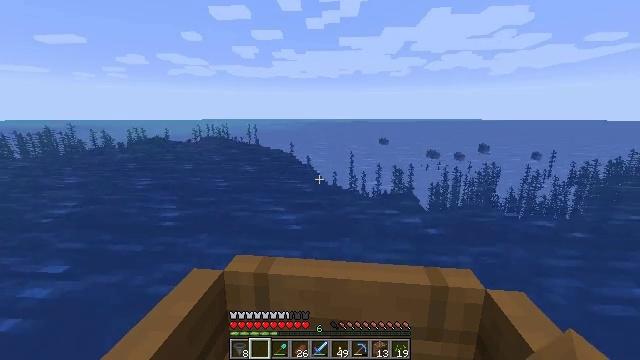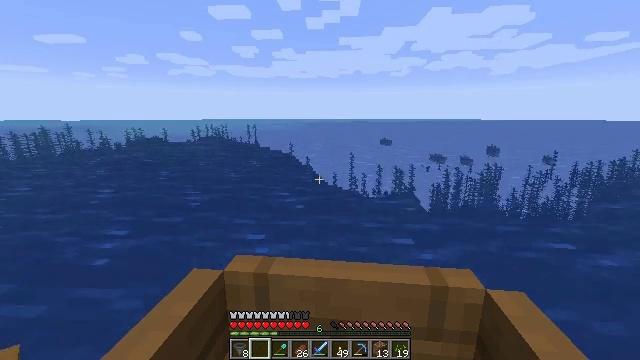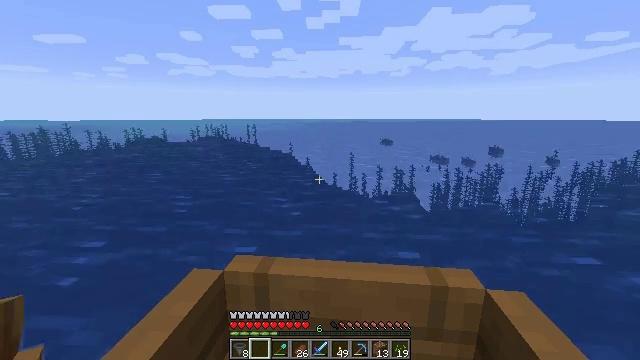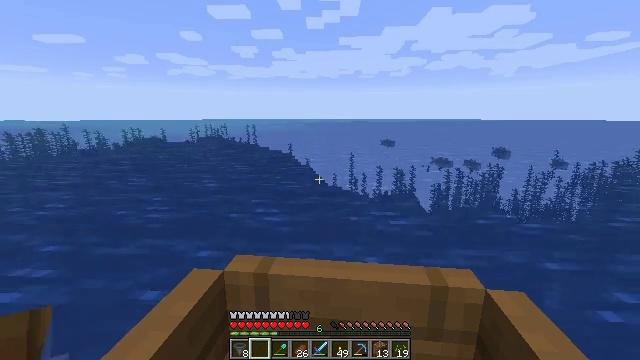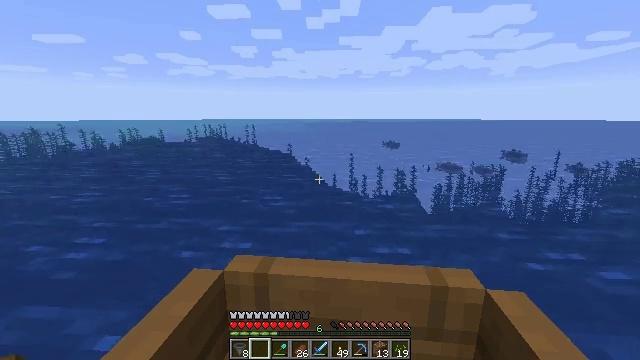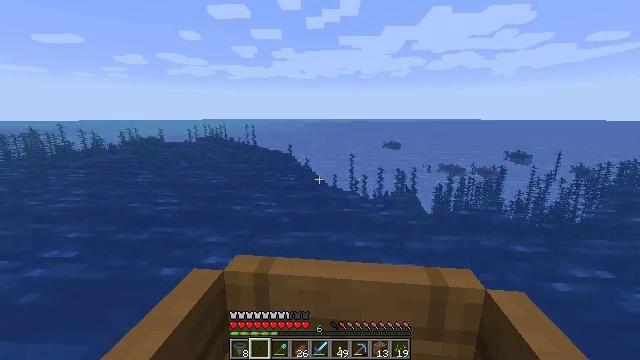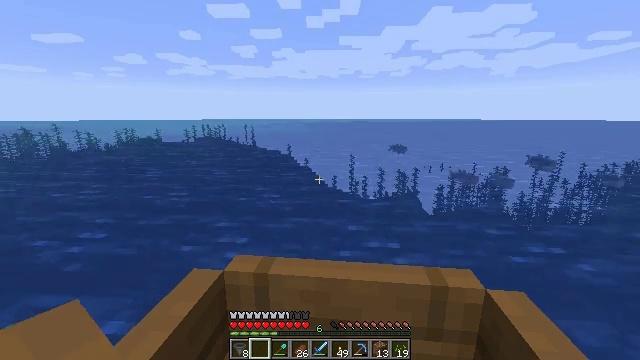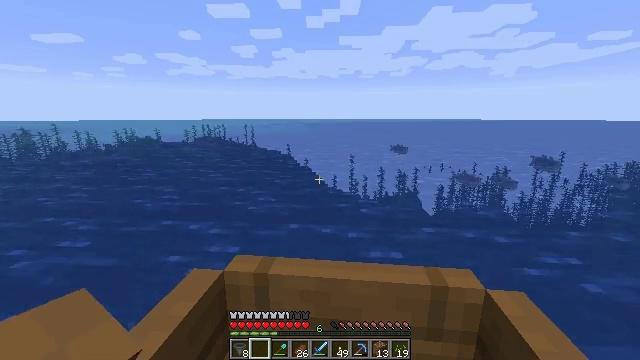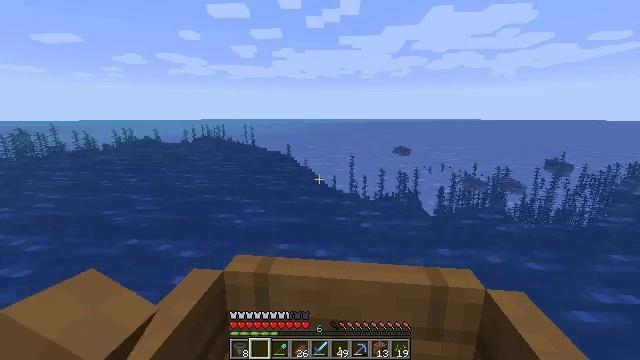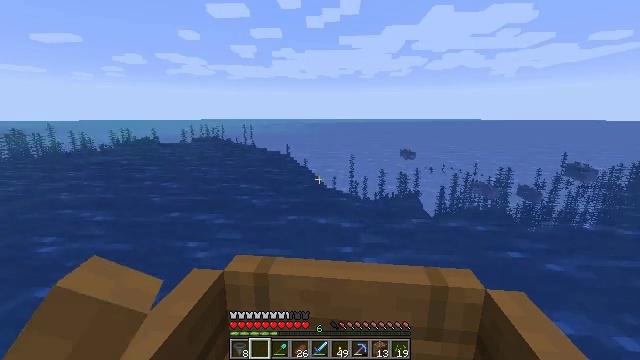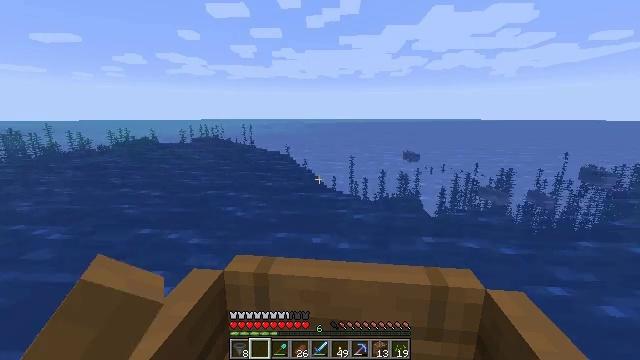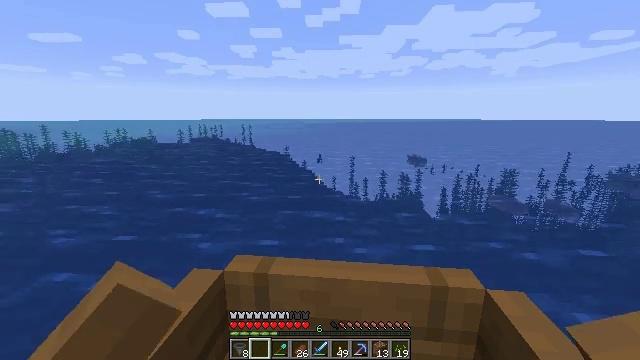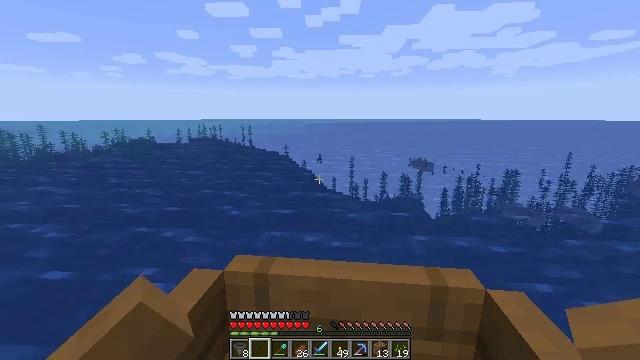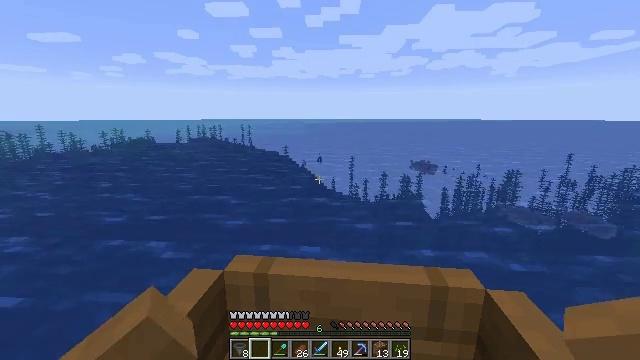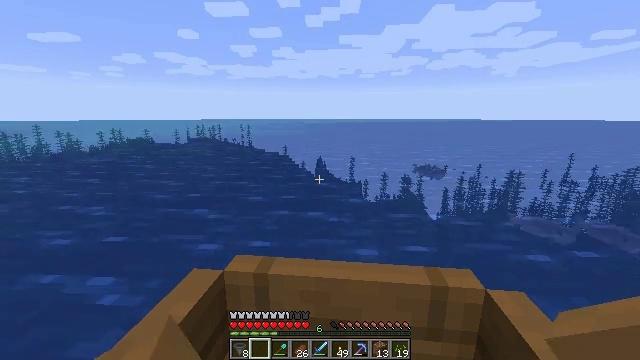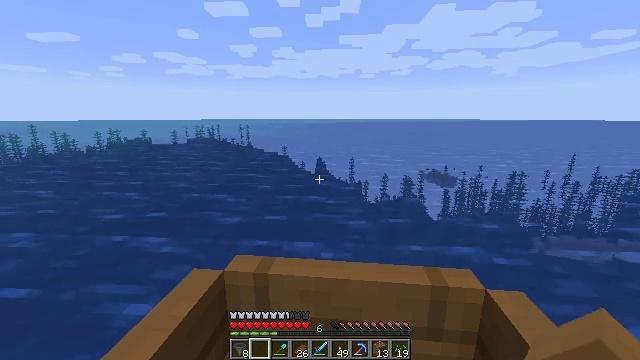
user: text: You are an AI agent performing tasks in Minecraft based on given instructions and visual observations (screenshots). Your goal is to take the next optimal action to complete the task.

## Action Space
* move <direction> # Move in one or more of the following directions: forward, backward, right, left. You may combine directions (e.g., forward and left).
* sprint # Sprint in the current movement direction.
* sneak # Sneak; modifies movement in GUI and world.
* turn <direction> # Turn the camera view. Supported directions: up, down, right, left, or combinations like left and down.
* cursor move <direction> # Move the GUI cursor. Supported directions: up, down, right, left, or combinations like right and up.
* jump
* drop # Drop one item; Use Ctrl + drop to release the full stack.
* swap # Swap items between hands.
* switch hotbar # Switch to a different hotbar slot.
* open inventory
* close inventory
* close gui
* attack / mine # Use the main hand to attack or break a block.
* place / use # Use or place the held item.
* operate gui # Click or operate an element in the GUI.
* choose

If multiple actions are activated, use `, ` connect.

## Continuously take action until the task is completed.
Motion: motion action
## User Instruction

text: Break the cactus block.
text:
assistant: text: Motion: move forward
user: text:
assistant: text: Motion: move forward
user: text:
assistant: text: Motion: move forward
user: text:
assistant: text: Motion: move forward
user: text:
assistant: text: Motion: move forward
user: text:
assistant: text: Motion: move forward
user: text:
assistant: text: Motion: move forward
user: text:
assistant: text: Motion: move forward
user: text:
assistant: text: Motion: move forward
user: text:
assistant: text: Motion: move forward
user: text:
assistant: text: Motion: move forward
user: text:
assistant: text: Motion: move forward
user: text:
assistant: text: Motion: move forward
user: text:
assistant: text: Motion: move forward
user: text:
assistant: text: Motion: move forward
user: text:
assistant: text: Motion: move forward
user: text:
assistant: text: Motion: move forward
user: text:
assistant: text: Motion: move forward
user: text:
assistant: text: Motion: move forward
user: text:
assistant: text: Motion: move forward
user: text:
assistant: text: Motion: move forward
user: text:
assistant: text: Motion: move forward
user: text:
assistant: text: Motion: move forward
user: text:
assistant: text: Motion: move forward
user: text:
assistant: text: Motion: move forward
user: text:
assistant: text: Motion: move forward
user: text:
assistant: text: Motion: move forward
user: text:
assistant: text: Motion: move forward
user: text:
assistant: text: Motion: move forward
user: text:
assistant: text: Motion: move forward